六年级 · 算术
如图，正方形花池中玫瑰花占地 $\frac{3}{4} ，$ 三角形花池中菊花占地 $\frac{2}{3}$ ，玫瑰花种植面积与菊花种植面积的比是 $(\quad)$ 。

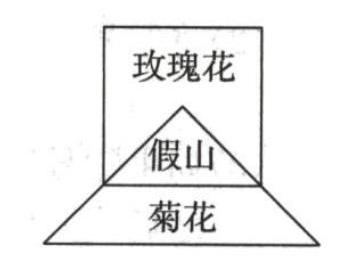
A. $4: 3$
B. $2: 3$
C. $3: 2$
D. $3: 4$
答案: C